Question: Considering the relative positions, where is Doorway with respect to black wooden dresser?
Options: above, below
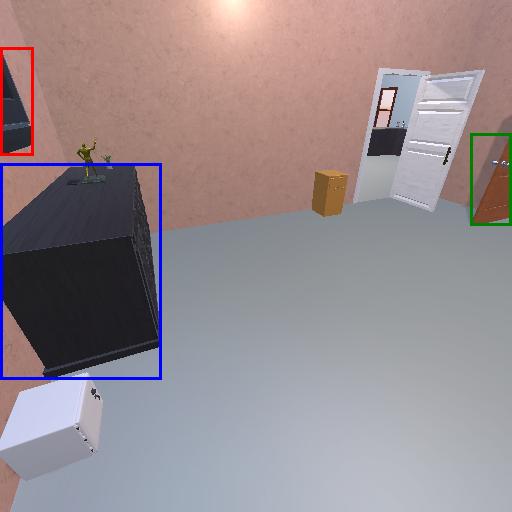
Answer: above